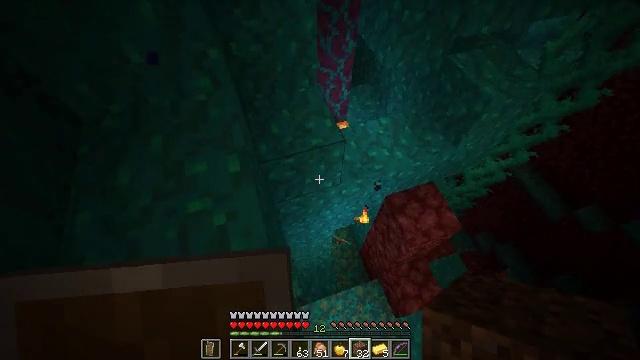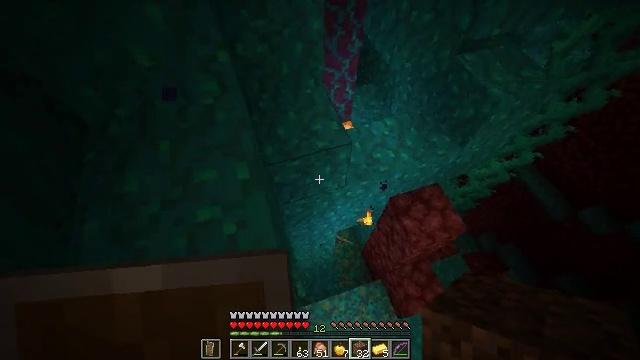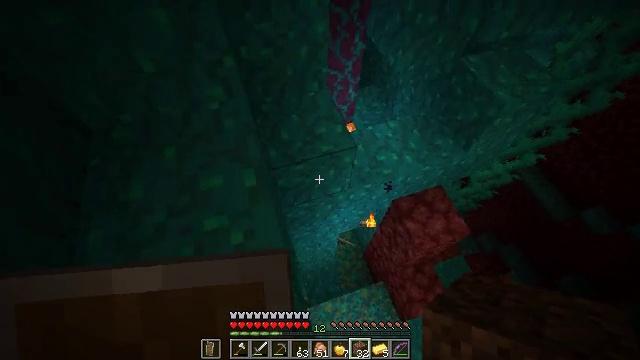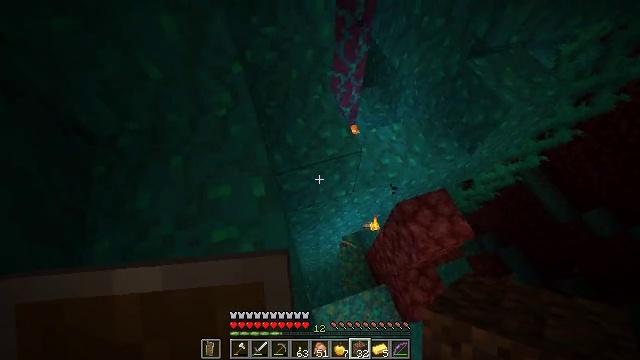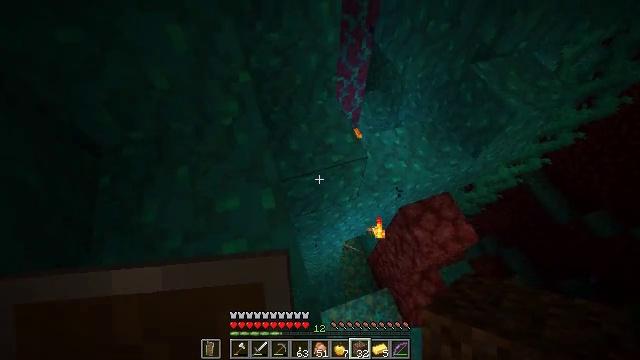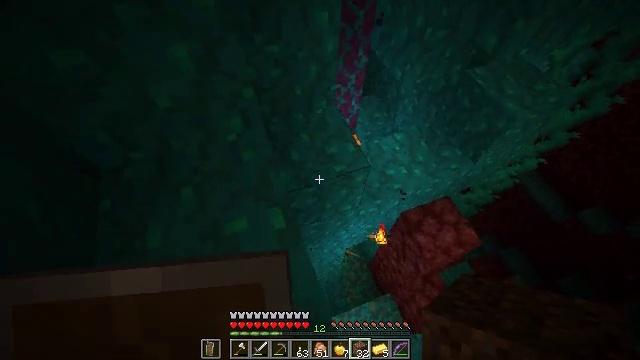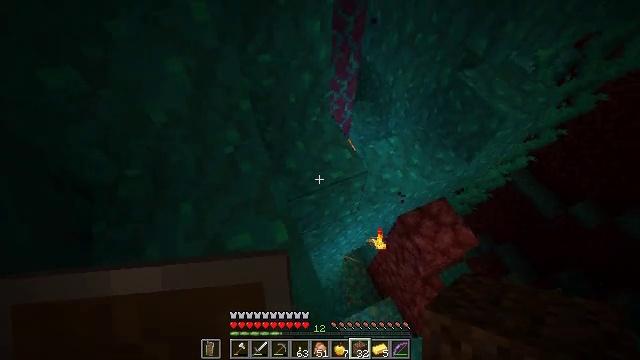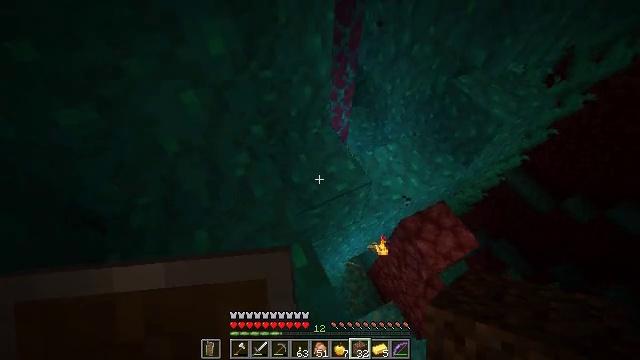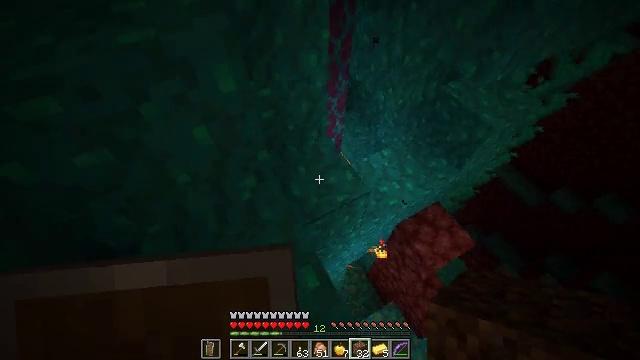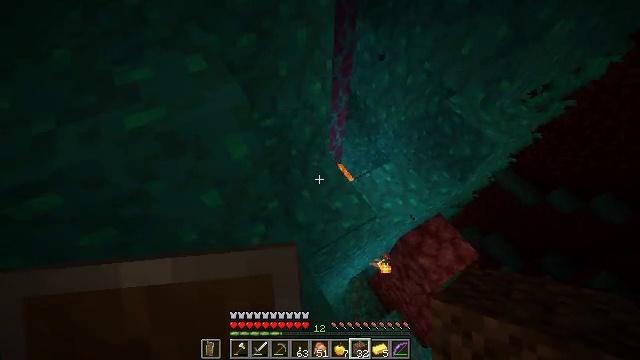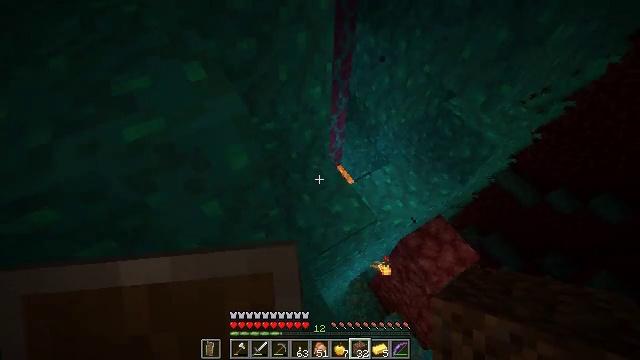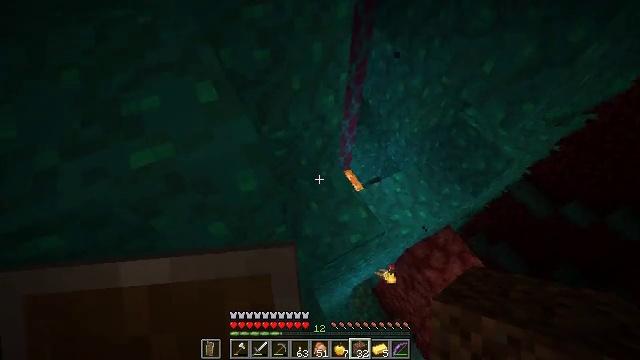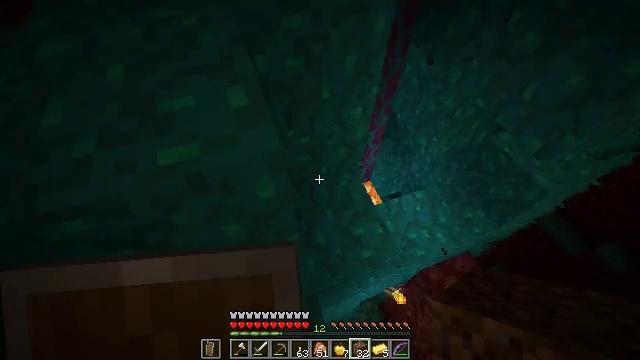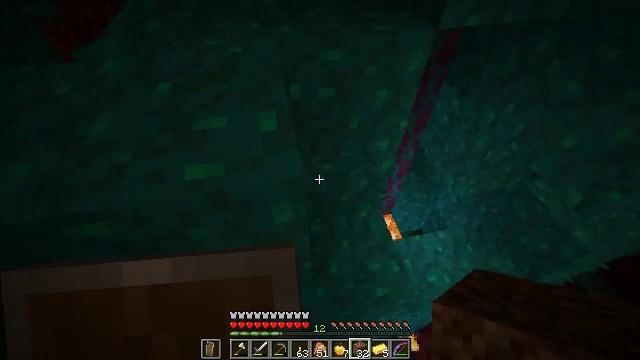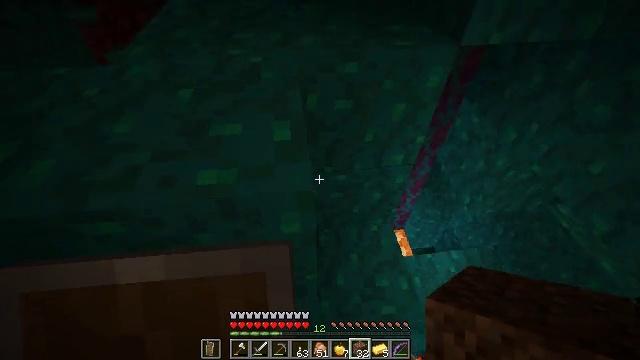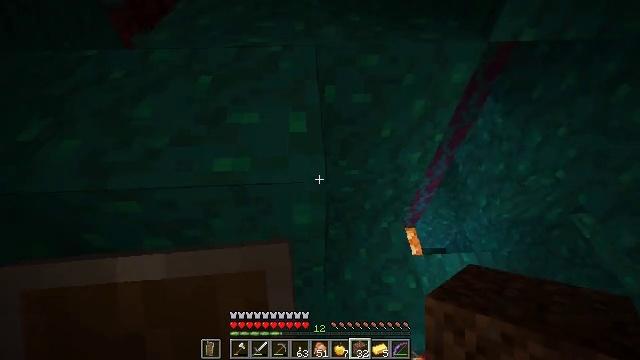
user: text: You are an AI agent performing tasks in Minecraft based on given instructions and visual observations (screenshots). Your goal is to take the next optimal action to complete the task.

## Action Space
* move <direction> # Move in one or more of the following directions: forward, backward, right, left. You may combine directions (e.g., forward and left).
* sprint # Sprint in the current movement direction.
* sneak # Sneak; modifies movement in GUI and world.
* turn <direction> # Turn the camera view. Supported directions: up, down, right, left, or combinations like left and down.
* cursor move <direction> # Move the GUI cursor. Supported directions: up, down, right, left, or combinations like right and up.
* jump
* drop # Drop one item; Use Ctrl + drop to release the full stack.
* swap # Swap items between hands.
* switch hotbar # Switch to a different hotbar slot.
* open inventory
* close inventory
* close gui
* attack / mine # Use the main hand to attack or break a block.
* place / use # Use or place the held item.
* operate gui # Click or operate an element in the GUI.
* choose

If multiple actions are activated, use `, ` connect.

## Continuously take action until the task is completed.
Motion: motion action
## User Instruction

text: Gather warped wart block from the Nether.
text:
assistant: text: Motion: move forward and move left, sneak
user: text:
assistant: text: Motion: move forward and move left, sneak
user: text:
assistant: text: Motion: move forward and move left, sneak
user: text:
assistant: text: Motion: move forward and move left, sneak
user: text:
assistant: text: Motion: move forward and move left, sneak, turn right
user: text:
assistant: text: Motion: move forward and move left, turn right and up
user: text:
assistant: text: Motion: move forward and move left, turn right
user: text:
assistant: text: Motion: move forward, turn right
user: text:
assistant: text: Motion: move forward, turn right
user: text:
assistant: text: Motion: no_op
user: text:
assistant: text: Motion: turn left
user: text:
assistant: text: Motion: turn left and up
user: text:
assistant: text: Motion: turn left and up
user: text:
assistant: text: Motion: turn left and up
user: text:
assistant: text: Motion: turn left and down
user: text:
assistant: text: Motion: turn left and down
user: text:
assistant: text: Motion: turn left and down, attack / mine
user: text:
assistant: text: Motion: turn left, attack / mine
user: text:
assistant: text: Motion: attack / mine
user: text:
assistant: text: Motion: attack / mine
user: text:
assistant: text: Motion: attack / mine
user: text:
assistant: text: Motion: attack / mine
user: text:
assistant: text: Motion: attack / mine
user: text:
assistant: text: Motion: attack / mine
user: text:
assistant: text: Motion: attack / mine
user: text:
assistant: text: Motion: attack / mine
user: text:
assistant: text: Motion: attack / mine
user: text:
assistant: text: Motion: attack / mine
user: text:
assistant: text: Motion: attack / mine
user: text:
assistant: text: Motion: attack / mine